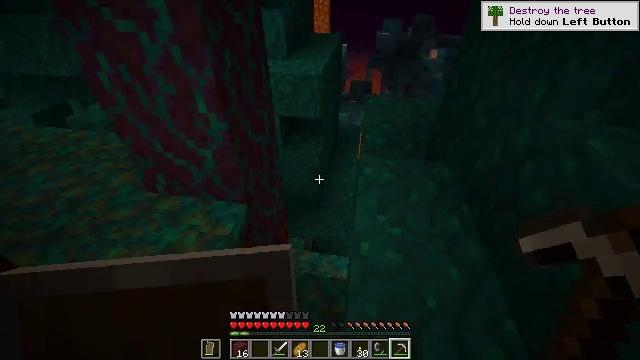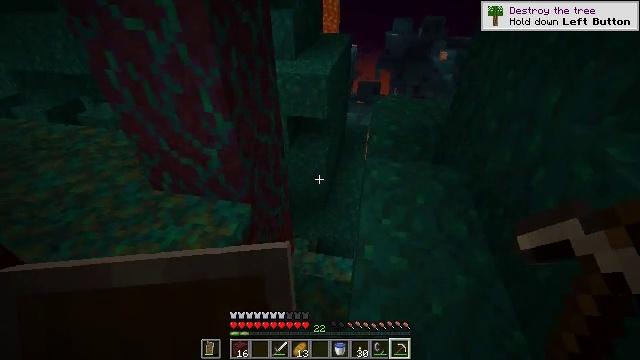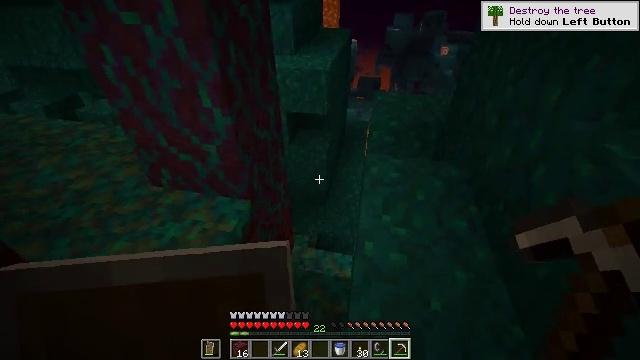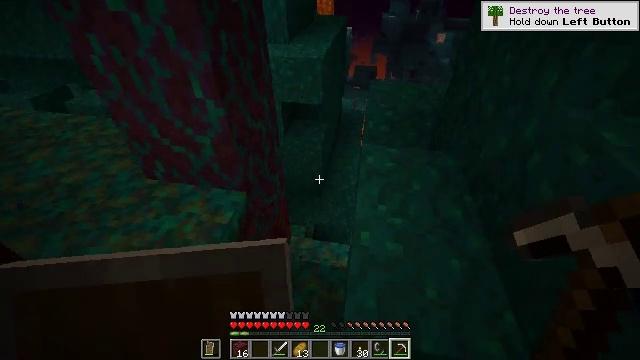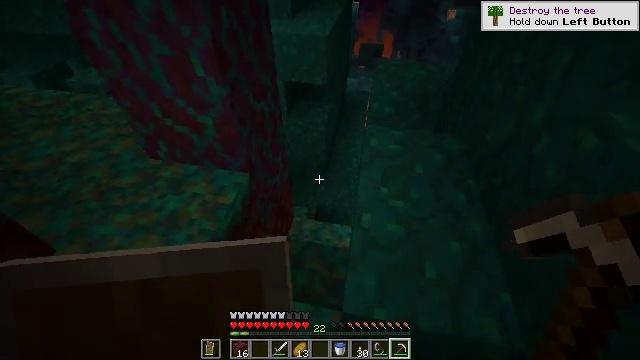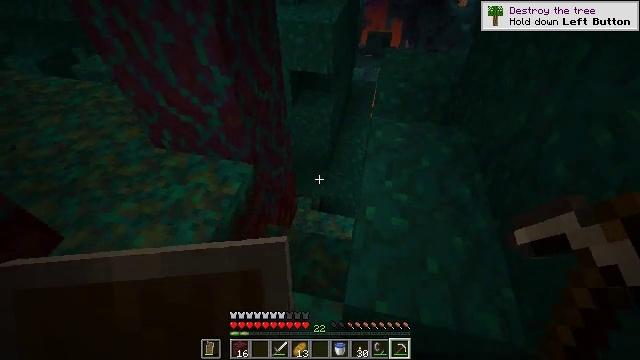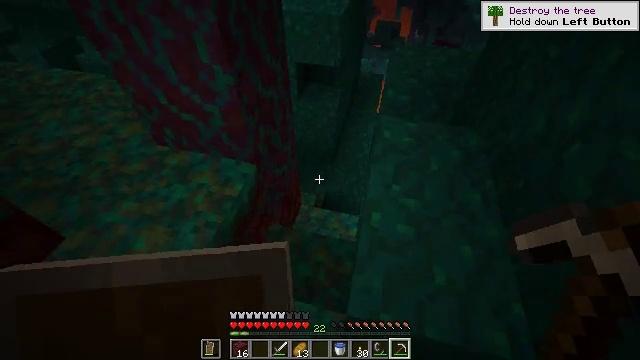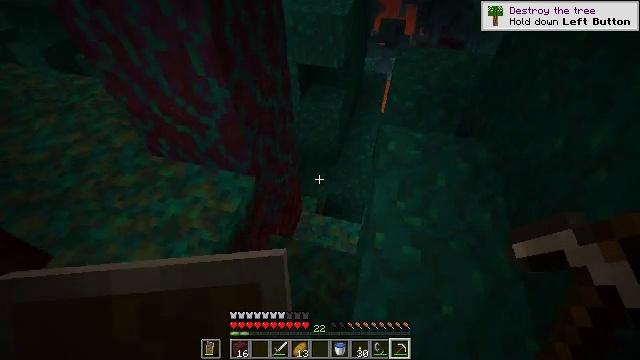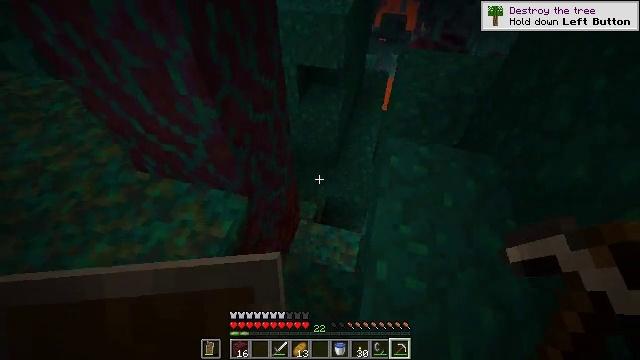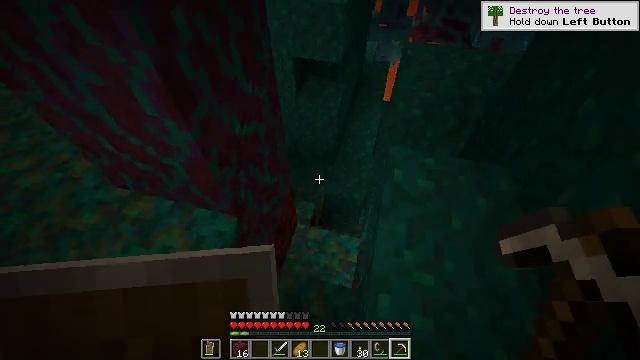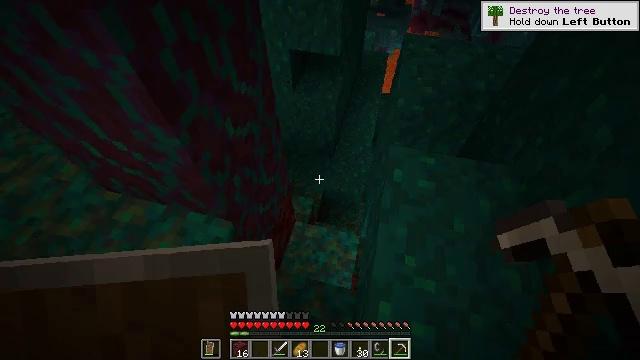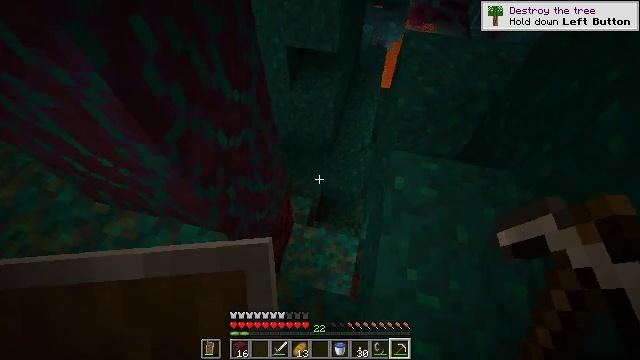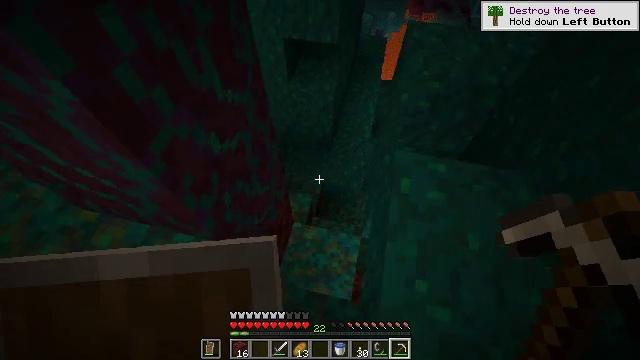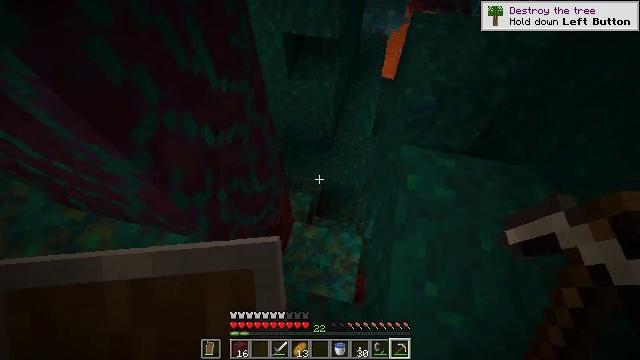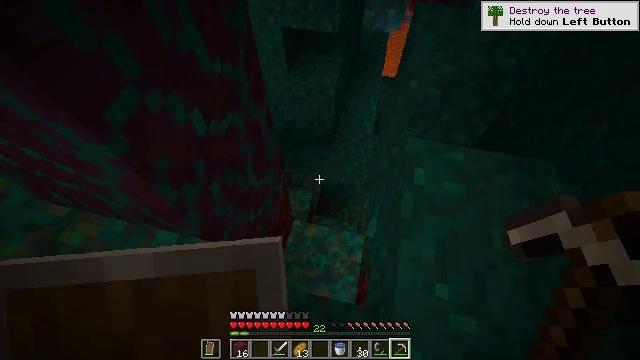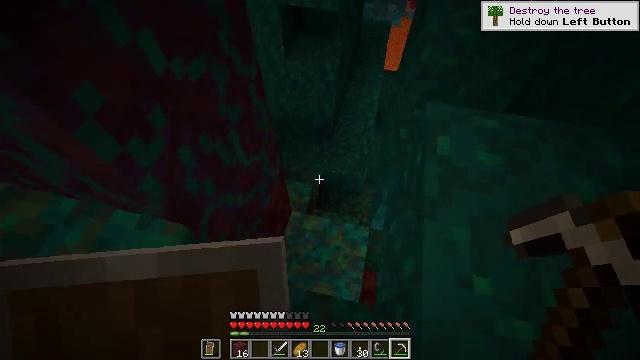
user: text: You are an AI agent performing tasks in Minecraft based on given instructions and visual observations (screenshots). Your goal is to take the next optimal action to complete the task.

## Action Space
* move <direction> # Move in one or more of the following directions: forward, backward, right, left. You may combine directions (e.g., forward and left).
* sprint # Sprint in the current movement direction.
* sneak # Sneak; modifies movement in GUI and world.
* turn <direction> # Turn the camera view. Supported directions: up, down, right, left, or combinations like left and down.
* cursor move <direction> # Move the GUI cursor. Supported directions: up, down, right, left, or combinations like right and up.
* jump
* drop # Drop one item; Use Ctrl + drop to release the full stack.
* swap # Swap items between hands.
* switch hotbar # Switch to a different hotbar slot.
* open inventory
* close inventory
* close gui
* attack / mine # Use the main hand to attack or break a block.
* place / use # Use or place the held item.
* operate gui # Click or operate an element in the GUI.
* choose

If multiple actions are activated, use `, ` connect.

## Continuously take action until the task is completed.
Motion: motion action
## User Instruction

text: Collect the warped nylium block.
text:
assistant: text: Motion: turn left
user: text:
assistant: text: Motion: no_op
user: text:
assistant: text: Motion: turn right and down
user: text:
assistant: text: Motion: turn down
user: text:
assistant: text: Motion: move forward, turn left and down
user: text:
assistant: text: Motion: move forward, turn left and down
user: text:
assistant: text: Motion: move forward
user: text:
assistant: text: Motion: move forward
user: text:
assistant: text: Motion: move forward, turn down
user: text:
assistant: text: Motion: move forward, turn down
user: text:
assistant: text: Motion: turn down
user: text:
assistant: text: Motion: turn down
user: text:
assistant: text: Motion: no_op
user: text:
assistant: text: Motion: no_op
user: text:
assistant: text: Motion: no_op
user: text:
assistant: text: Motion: no_op
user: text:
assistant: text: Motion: no_op
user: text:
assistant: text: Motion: no_op
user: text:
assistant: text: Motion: no_op
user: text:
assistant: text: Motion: no_op
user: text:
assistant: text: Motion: move forward
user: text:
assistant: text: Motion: move forward
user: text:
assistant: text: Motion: move forward
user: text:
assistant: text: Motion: move forward
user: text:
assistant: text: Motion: move forward
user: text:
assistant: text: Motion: no_op
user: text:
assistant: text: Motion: no_op
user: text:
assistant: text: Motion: no_op
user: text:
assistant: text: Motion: no_op
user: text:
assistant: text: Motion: no_op